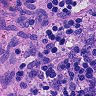
Metastatic tissue present: no